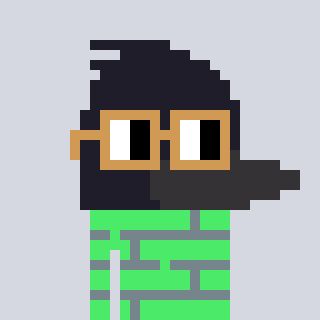
a pixel art character with square brown glasses, a raven-shaped head and a teal-colored body on a cool background